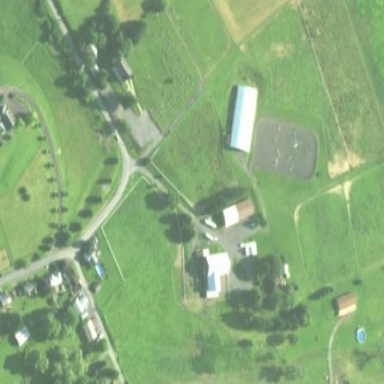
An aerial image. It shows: Farmyard used for horse riding leisure activities.